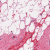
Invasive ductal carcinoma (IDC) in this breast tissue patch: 0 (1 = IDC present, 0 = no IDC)